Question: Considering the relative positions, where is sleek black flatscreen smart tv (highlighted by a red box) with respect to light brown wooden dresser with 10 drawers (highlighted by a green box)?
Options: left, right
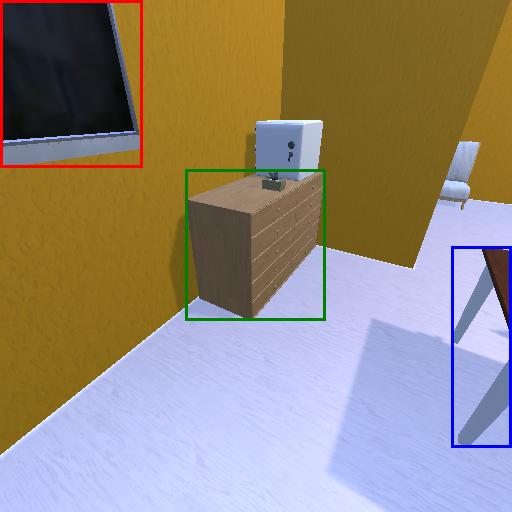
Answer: left